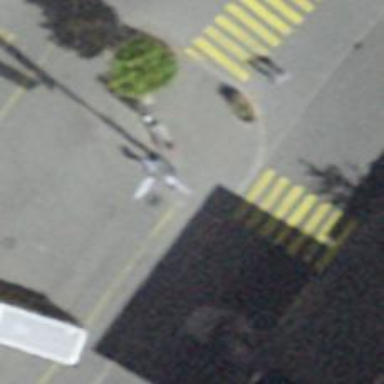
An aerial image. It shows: Public transport stop position.